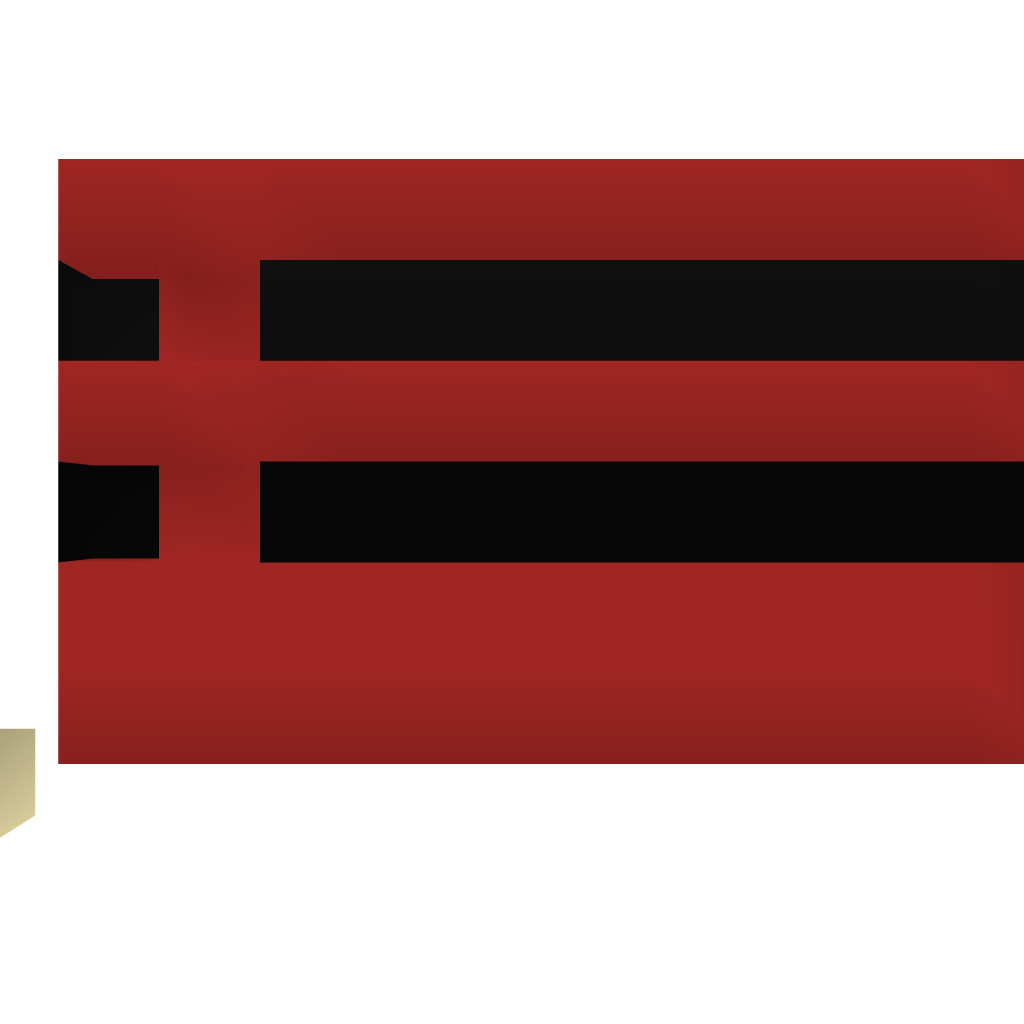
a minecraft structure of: Semi Automatic Furnace